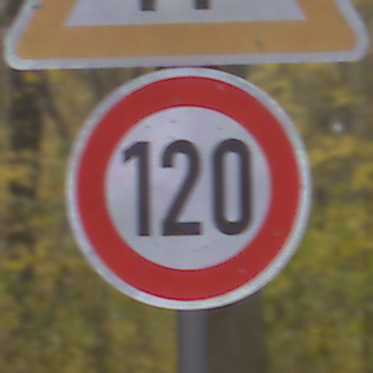
Verkehrszeichen: Geschwindigkeit120
Zusatzzeichen oben: EinseitigVerengteFahrbahnLinks
Umgebung: Outdoor, Nature
Tageszeit: MorningAfternoon
Wetter: Overcast
Licht: Natural
Jahreszeit: Autumn
Kontrast: LowContrast